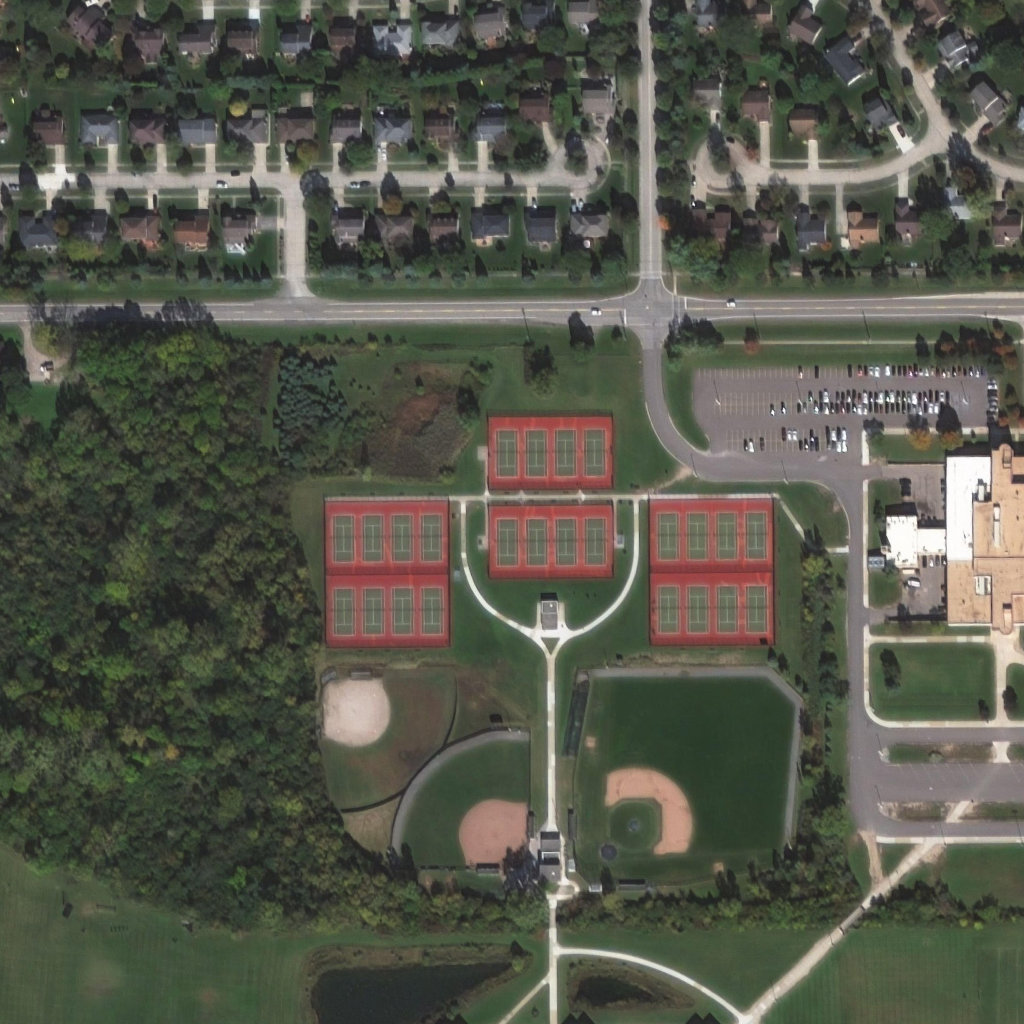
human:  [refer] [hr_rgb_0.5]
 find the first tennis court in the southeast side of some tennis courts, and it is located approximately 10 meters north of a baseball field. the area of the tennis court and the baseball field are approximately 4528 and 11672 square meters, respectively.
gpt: <box>[[63, 48, 75, 62, 0]]</box>

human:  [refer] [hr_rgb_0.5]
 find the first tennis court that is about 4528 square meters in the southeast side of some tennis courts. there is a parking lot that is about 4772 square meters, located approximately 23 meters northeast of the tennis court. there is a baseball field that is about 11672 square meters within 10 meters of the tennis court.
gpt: <box>[[63, 48, 75, 62, 0]]</box>